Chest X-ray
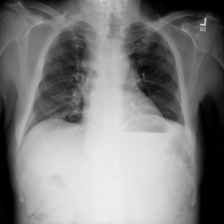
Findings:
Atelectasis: negative
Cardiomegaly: negative
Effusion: positive
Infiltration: positive
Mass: negative
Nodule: negative
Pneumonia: negative
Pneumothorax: negative
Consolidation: negative
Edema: negative
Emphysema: negative
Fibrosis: negative
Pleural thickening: negative
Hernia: negative